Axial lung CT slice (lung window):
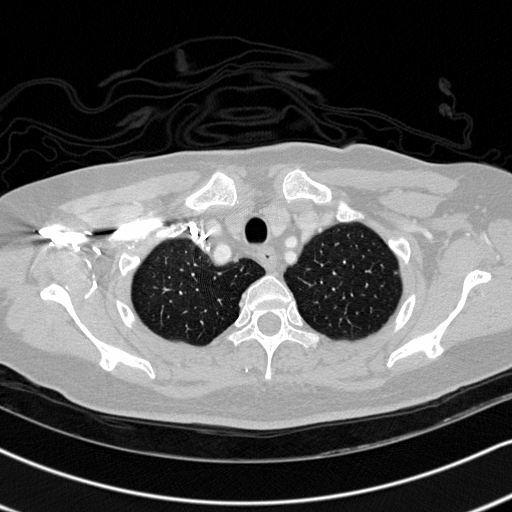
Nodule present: no